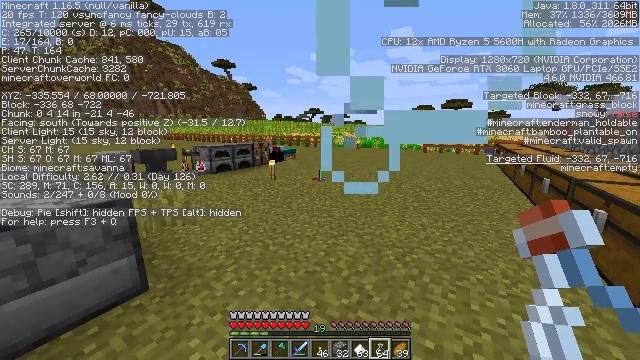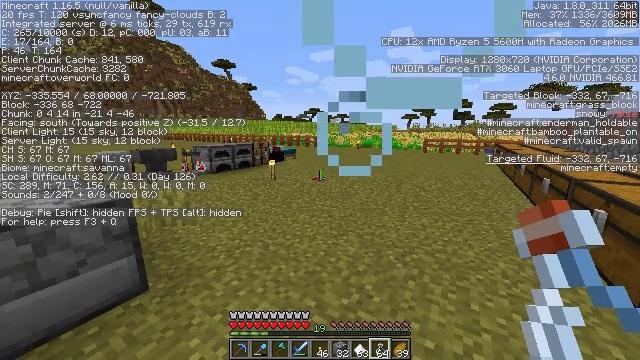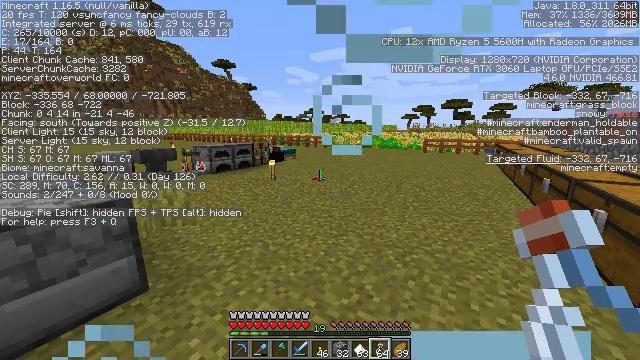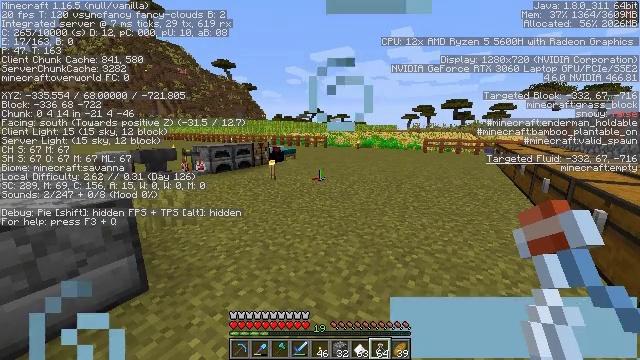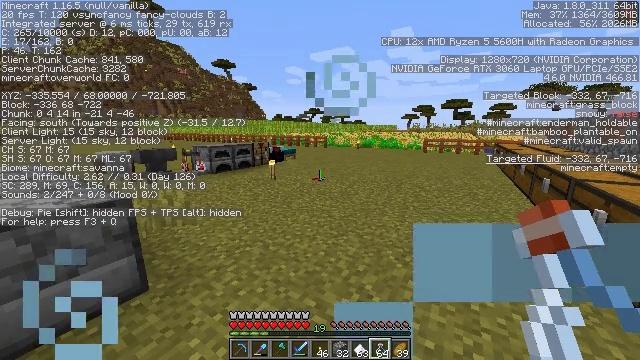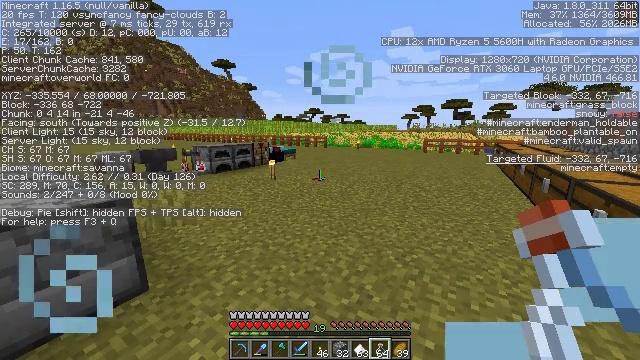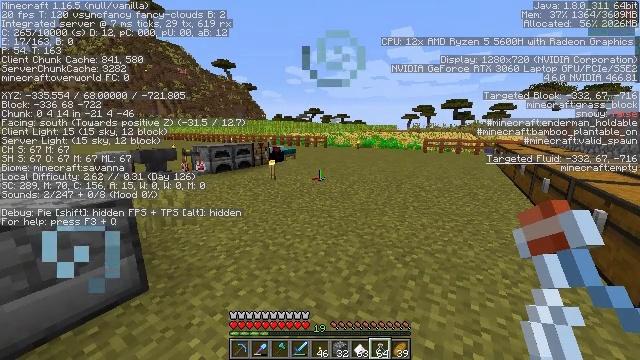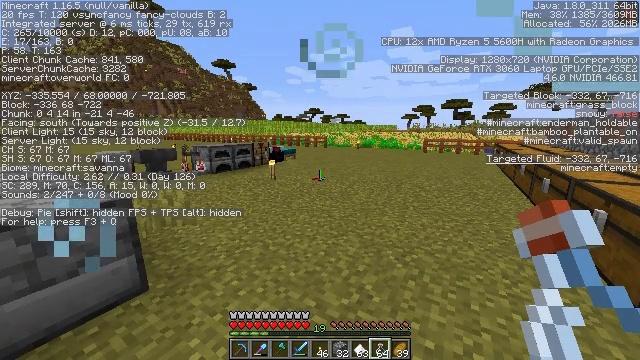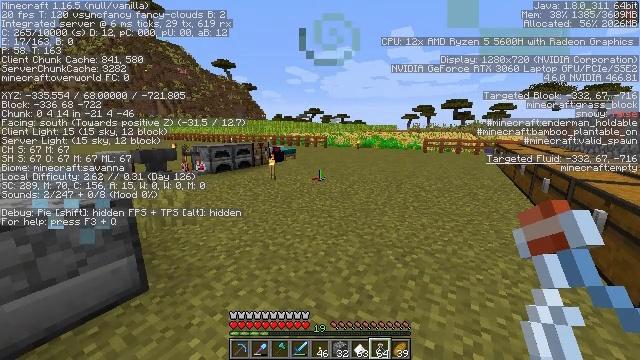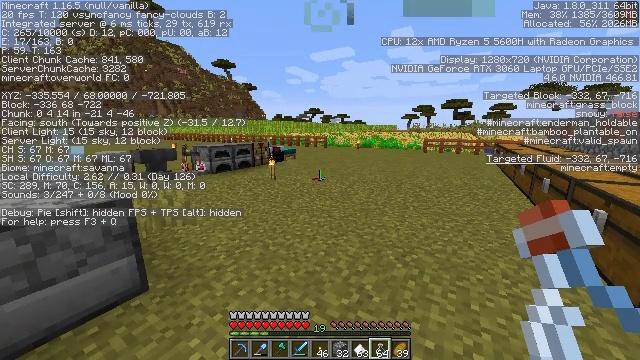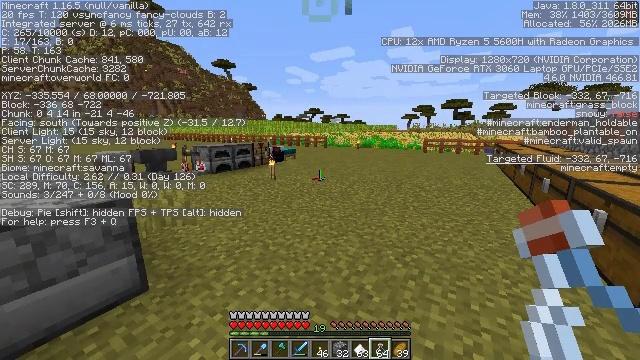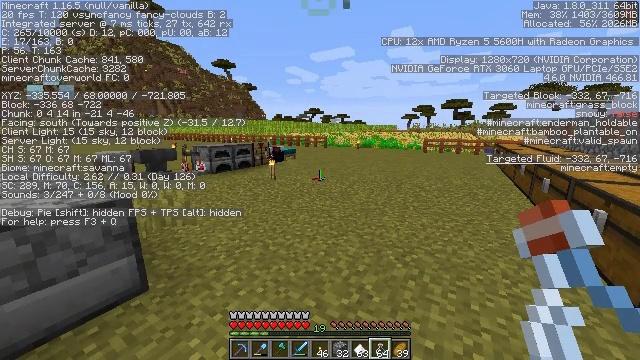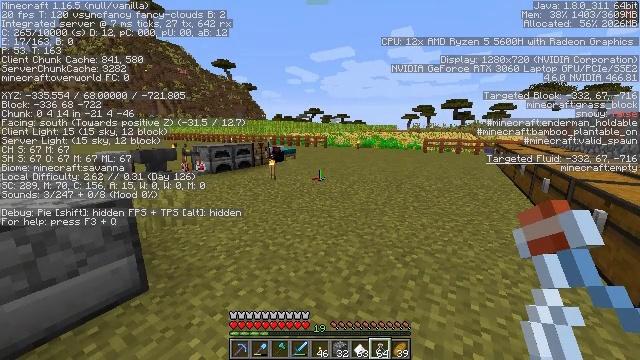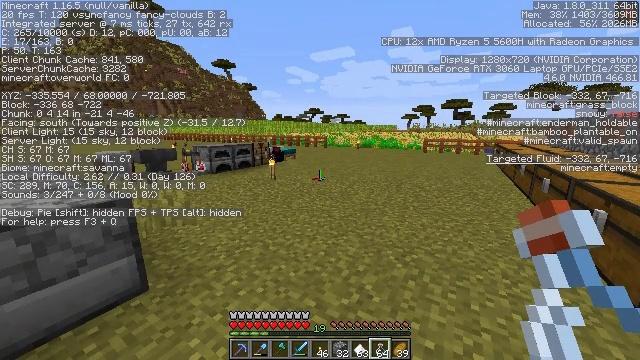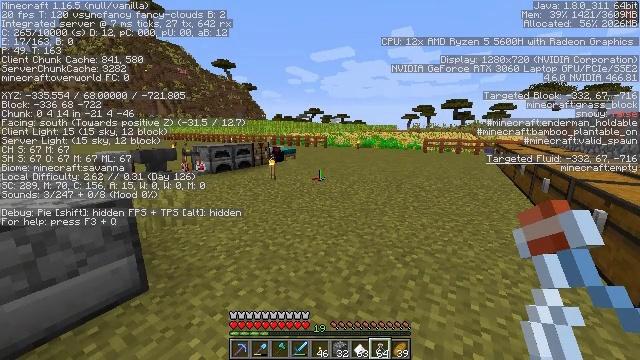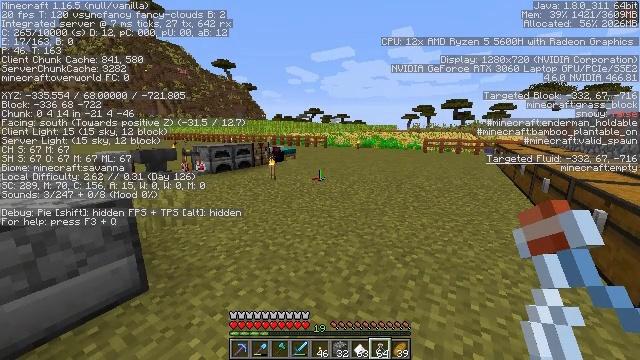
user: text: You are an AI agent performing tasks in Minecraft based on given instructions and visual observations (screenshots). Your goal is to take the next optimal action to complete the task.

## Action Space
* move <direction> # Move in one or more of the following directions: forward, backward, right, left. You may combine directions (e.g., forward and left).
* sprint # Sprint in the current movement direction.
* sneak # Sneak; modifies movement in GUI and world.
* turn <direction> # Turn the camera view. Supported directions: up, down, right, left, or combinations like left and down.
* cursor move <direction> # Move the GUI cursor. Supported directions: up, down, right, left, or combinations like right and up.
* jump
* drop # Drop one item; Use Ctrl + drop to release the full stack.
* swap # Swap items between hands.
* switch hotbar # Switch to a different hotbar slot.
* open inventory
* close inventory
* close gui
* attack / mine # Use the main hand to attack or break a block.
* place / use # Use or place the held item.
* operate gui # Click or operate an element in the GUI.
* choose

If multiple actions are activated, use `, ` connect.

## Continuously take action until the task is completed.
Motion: motion action
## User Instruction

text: Remove melon seeds from the inventory.
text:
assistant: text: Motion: no_op
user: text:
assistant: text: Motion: no_op
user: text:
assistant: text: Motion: no_op
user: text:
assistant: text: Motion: no_op
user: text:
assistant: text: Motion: no_op
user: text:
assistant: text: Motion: no_op
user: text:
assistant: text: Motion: no_op
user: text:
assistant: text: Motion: no_op
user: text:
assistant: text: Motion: no_op
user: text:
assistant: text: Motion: no_op
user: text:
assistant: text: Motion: no_op
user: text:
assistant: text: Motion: no_op
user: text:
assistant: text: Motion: no_op
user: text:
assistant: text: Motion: no_op
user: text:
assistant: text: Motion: no_op
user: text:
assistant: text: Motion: no_op
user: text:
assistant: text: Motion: no_op
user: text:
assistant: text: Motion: no_op
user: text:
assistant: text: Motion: no_op
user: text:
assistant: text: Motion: no_op
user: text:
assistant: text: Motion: no_op
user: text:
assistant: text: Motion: no_op
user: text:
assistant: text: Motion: no_op
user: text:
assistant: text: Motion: no_op
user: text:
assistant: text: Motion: no_op
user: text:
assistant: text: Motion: no_op
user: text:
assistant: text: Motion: no_op
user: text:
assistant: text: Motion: no_op
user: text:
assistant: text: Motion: no_op
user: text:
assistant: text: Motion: no_op